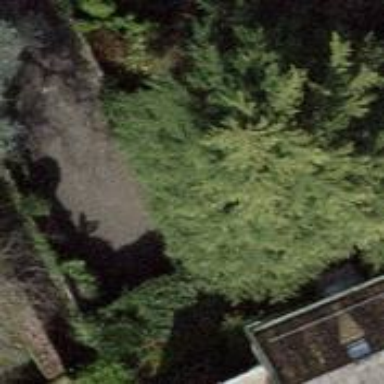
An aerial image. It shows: Evergreen tree with needle-leaved leaves.